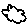
Label: cloud